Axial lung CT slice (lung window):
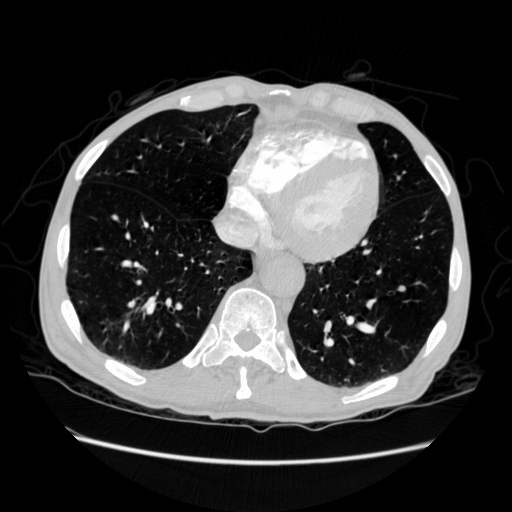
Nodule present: no